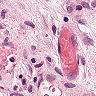
Metastatic tissue present: yes